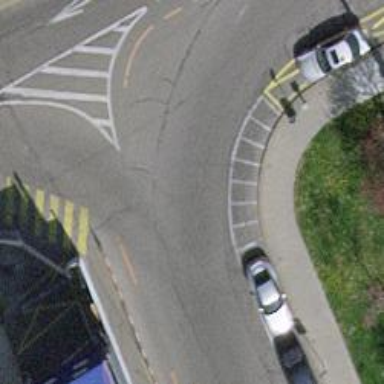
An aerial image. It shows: Motorcycle parking facility.